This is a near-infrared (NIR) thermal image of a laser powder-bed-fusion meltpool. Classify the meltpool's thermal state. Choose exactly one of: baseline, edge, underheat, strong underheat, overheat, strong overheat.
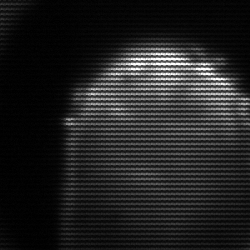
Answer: edge